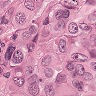
Metastatic tissue present: yes